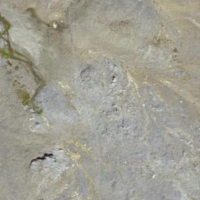
EUNIS habitat code: 48
Species observed at this site:
Gentiana bavarica